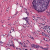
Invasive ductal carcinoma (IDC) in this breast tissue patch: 0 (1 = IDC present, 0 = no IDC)